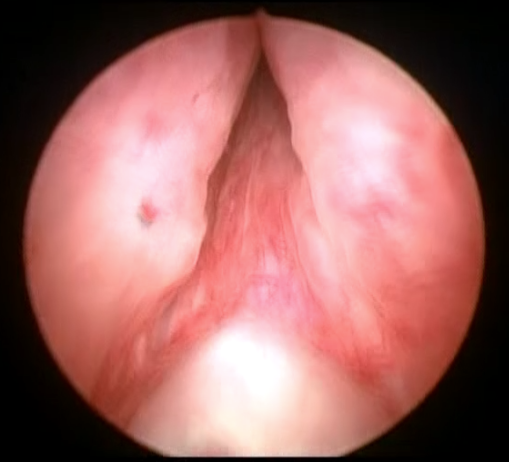
Modality: WLC
Class: Anatomical landmarks
Subclass: ProstaticUrethra
Lesion: L0
Bladder cancer association: No